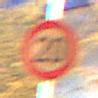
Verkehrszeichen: Geschwindigkeit20
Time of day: Night
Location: Outdoor (Urban)
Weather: PartlyCloudy
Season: NotSpecified
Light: Artificial